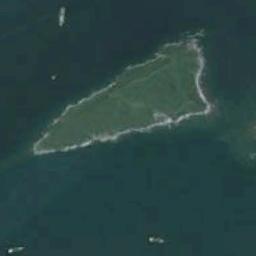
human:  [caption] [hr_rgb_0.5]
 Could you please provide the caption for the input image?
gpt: The island, Which is roughly triangular in shape, Is surrounded by blue sea water  There are mountains with green vegetation on the island and a white sand beach outside the island .

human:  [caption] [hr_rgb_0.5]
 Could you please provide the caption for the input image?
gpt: The island is desolate .

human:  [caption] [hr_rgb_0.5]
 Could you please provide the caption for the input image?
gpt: There are many trees on the island .

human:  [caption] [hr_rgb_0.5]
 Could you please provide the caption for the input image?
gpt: The island with dense vegetation is surrounded by green waters .

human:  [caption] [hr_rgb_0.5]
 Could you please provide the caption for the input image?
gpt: The triangle green island is surrounded by green water .